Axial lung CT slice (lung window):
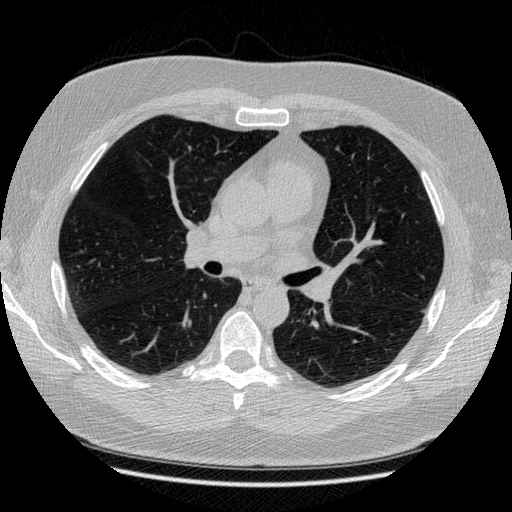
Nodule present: no